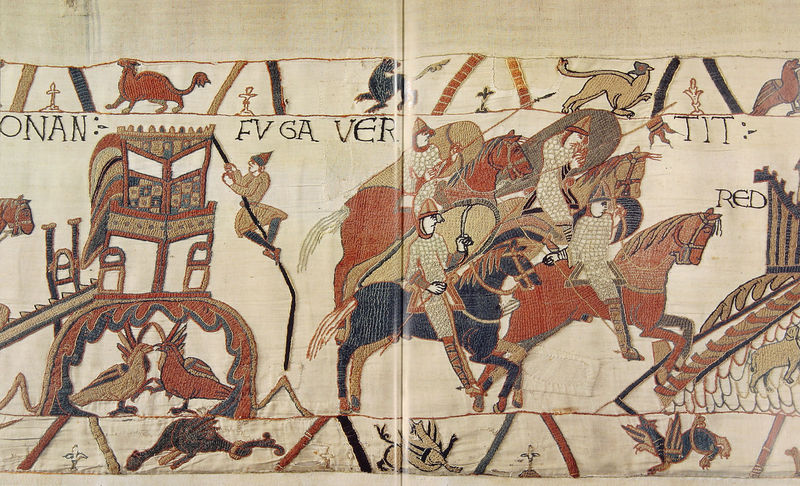
Titel: Teppich von Bayeux
Institution: Bayeux, Städtisches Museum
Schlagwörter: kämpfer, vogel, gelb, schwarz, rot, tiere, ornament, teppich, alt, federn, niederlande, vögel, stickerei, stoff, borte, pferd, pferde, reiter, schrift, fahne, flagge, schlacht, treppe, lanze, soldaten, wandteppich, inschrift, ornamente, stufen, schild, burg, kreuz, seil, schwert, schwerter, text, waffen, buchstaben, soldat, helm, ritter, rüstung, helme, handwerk, eroberung, krieger, fabelwesen, tapisserie, löwe, speer, hahn, gewebe, textil, klettern, wilhelm, latein, schilde, hähne, red, burgund, erobern, el, 1400, bayeux, kireg, ver, fuga, taubenn